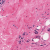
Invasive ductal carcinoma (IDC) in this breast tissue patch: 0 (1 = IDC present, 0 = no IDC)